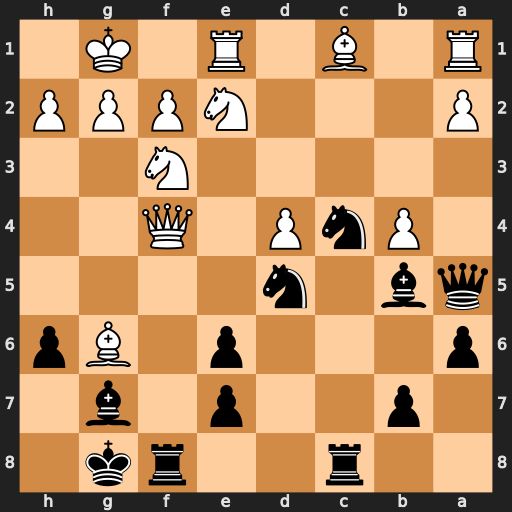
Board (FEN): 2r2rk1/1p2p1b1/p3p1Bp/qb1n4/1PnP1Q2/5N2/P3NPPP/R1B1R1K1
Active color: b
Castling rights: -
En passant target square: -
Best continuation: Nxf4 bxa5 Nxg6